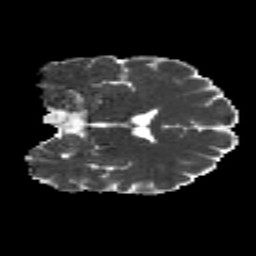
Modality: MD
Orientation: coronal
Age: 21
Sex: male
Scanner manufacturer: siemens
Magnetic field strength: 3 T
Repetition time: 8.8 s
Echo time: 0.085 s